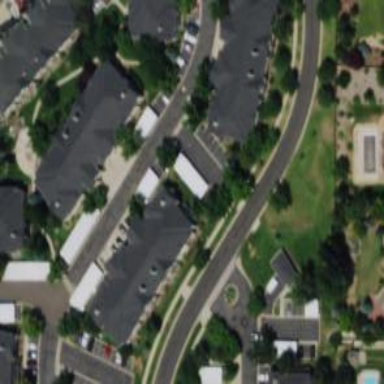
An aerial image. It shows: Living street.